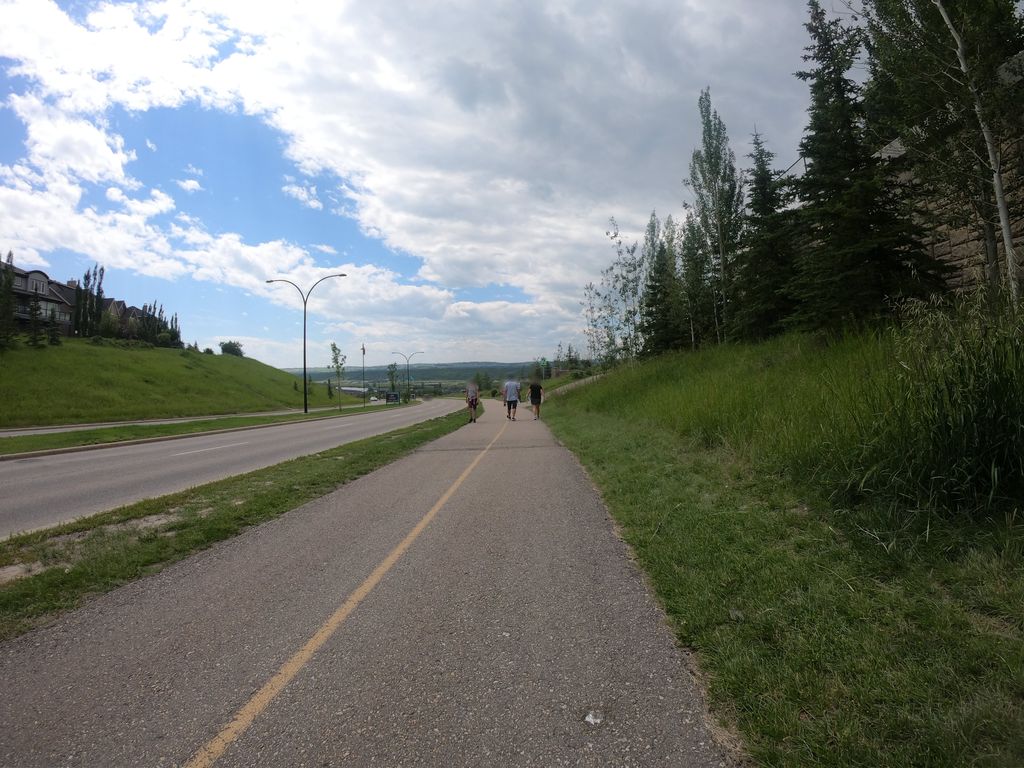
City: calgary